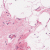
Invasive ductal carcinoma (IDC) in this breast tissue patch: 0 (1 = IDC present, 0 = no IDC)